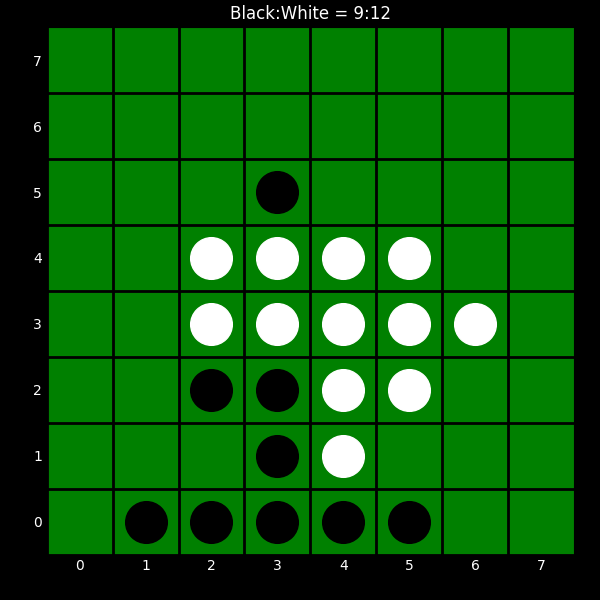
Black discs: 9
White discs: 12